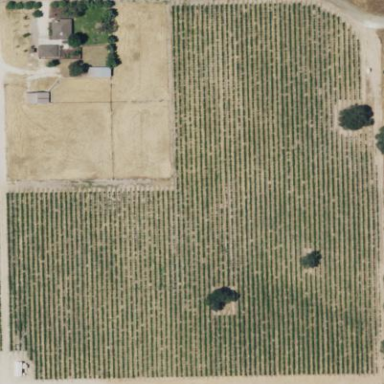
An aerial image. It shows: Vineyard where grapes are grown.